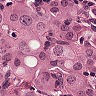
Metastatic tissue present: yes